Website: lowes
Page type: billing-address
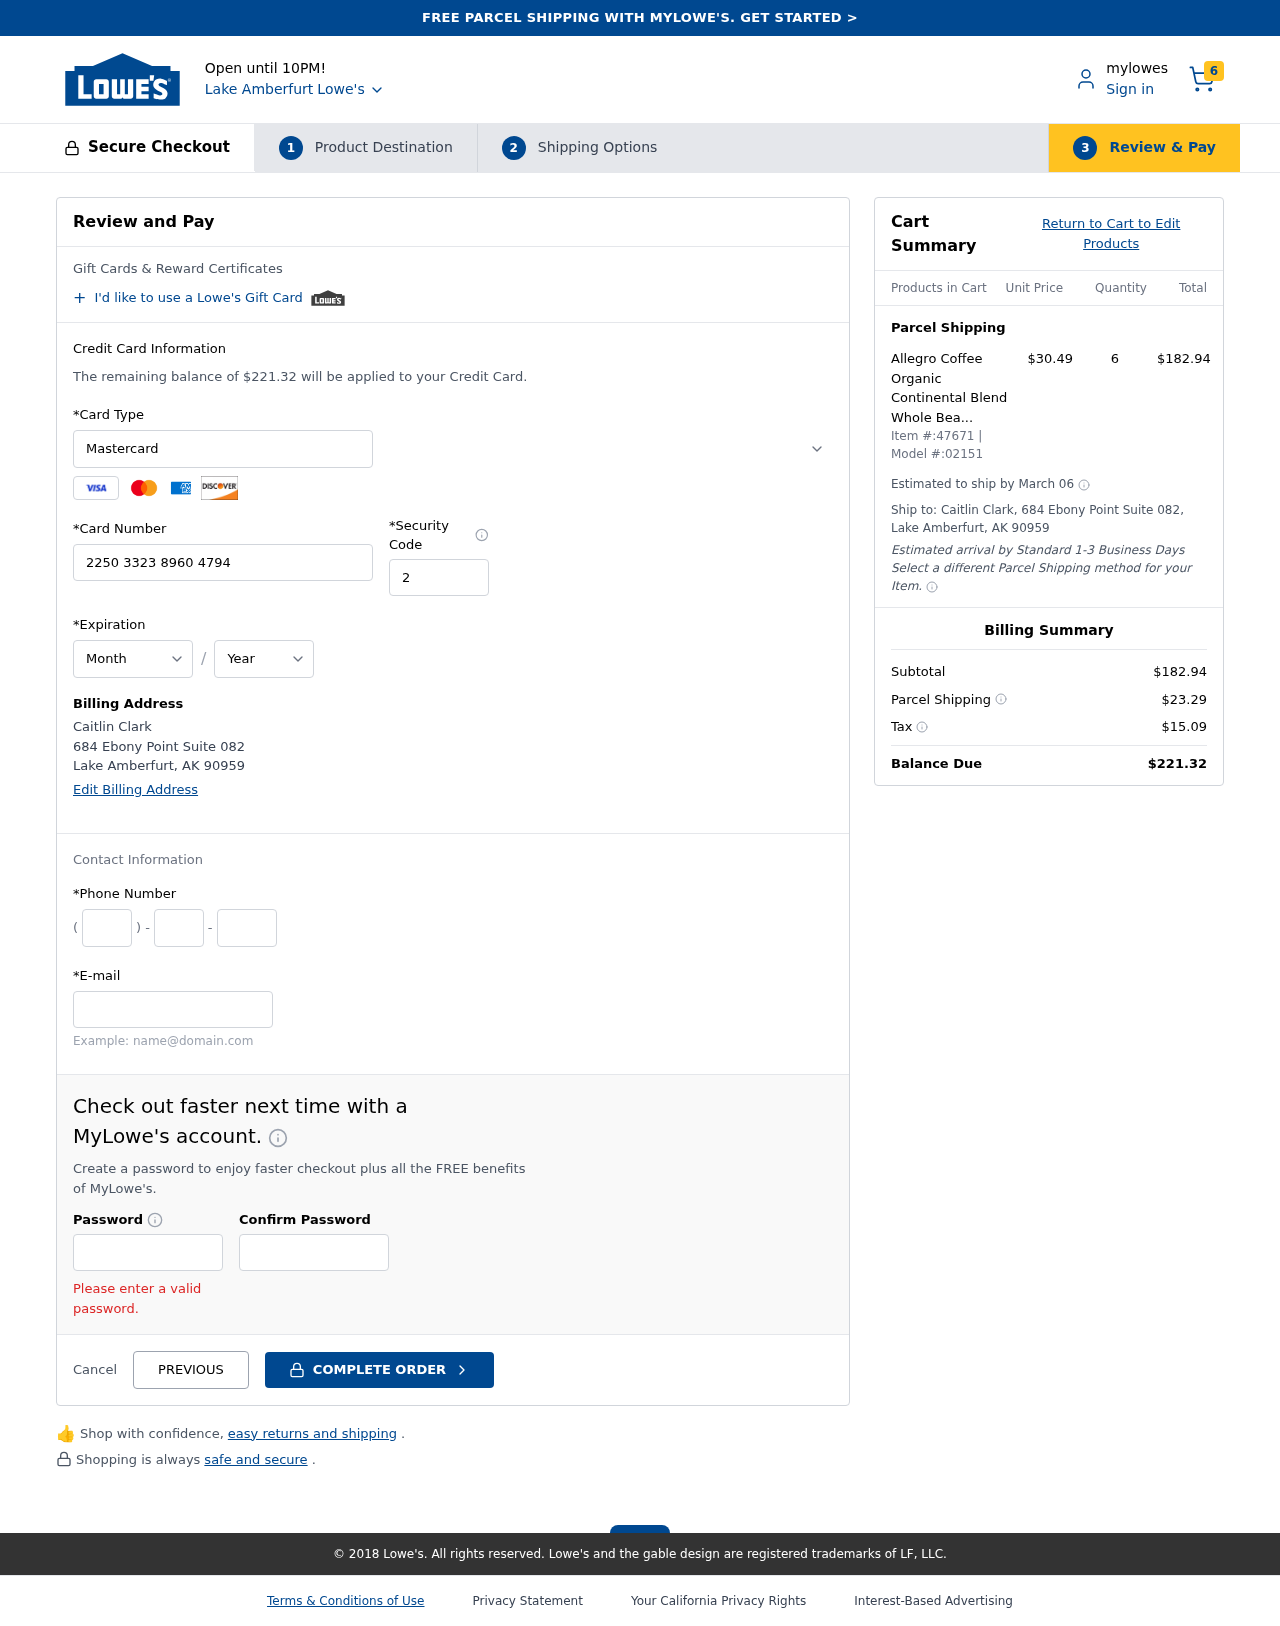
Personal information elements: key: PII_CARD_CVV
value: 260
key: PII_CARD_EXPIRY_MONTH
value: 07
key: PII_CARD_EXPIRY_YEAR
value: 27
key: PII_CARD_NUMBER
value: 2250 3323 8960 4794
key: PII_CARD_TYPE
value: Mastercard
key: PII_CITY
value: Lake Amberfurt
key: PII_CITY_STATE_ZIP
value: Lake Amberfurt, AK 90959
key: PII_EMAIL
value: cclark@hotmail.com
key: PII_FULLNAME
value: Caitlin Clark
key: PII_PHONE_AREA
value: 561
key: PII_PHONE_PREFIX
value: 440
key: PII_PHONE_SUFFIX
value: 2584
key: PII_STREET
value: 684 Ebony Point Suite 082
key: PII_FULLNAME2
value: Caitlin Clark
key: PII_STATE_ABBR
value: AK
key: PII_POSTCODE
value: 90959
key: PII_POSTCODE_FULL
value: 90959
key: PII_CITY_STATE
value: Lake Amberfurt, AK
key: PII_POSTCODE_NUMERIC
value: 90959
Product elements: key: PRODUCT1_NAME
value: Allegro Coffee Organic Continental Blend Whole Bean Coffee, 12 oz
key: PRODUCT1_PRICE
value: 30.49
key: PRODUCT1_QUANTITY
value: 6
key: PRODUCT_ITEM_NUMBER
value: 47671
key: PRODUCT_MODEL_NUMBER
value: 02151
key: PRODUCT1_LINE_TOTAL
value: $182.94
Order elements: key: ORDER_NUM_ITEMS
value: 6
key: ORDER_TOTAL
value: $221.32
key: ORDER_SHIPPING_DATE
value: March 06
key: ORDER_SUBTOTAL
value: $182.94
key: ORDER_SHIPPING_COST
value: $23.29
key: ORDER_TAX
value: $15.09